Question: I am trying to fetch the publication date corresponding to each patent number.
Here is the Excel sheet:

The database is espacenet.com
Here's the link for the first patent you see in the Excel sheet:
<URL>
Under the "Publication Info" header, I need to get the date after matching the patent number with the one in the Excel sheet.
Here's the code:
'''
Sub tryextraction()
Dim ie As New InternetExplorer
Dim sdd As String
Dim tdd() As String
Dim num0 As Integer
Dim num1 As Integer
Dim doc As HTMLDocument
Dim i As Integer
Dim j As Integer
ie.Visible = True
num1 = ActiveSheet.UsedRange.Rows.Count
For num0 = 2 To num1
ie.navigate "http://worldwide.espacenet.com/searchResults?compact=false&PN=" & Range("A" & num0) & "&ST=advanced&locale=en_EP&DB=EPODOC"
Do
DoEvents
Loop Until ie.readyState = READYSTATE_COMPLETE
Set doc = ie.document
sdd = Trim(doc.getElementsByTagName("td")(5).innerText)
tdd() = Split(sdd, vbLf)
j = UBound(tdd)
For i = 0 To j
If InStr(tdd(i), "(") <> 0 Then
tdd(i) = Replace(tdd(i), " ", "")
tdd(i) = Replace(tdd(i), "(", "")
tdd(i) = Replace(tdd(i), ")", "")
If tdd(i) = Range("A" & num0).Value Then
Range("B" & num0).Value = tdd(i + 1)
End If
End If
Next i
Next num0
ie.Quit
End Sub
'''
The code is not giving any error. The column "Publication Date" remains blank after the code finishes running.
The html tag which contains the publication info has been taken correctly.
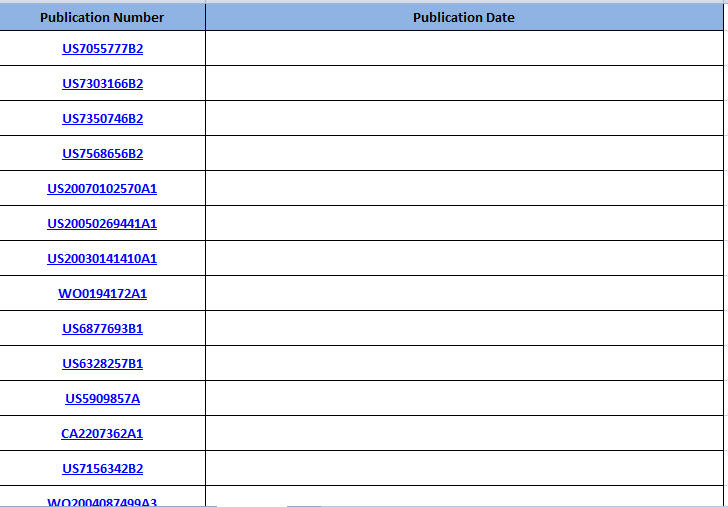
Answer: There are some trailing white space characters after the ID you are searching for in the document so 'tdd(i) = Range("A" & num0).Value' never evaluates to true. It's not just a space, so a simple 'Trim(tdd(i)) = Range("A" & num0).Value' call does not help. Try instead 'InStr(tdd(i), Range("A" & num0).Value)' If that is not good enough, you'll have to specifically remove CRLF from the end of the string before doing the compare.